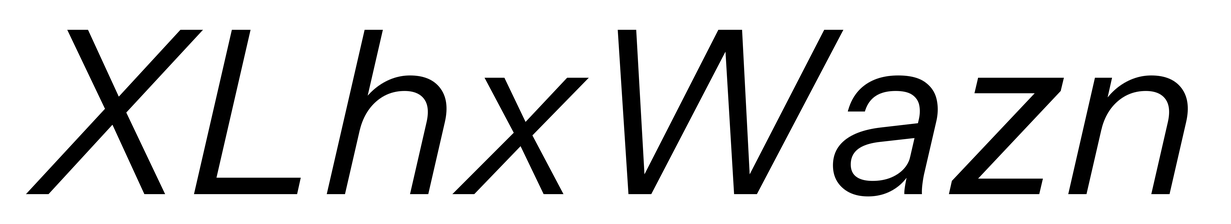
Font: InstrumentSans-Italic_Italic